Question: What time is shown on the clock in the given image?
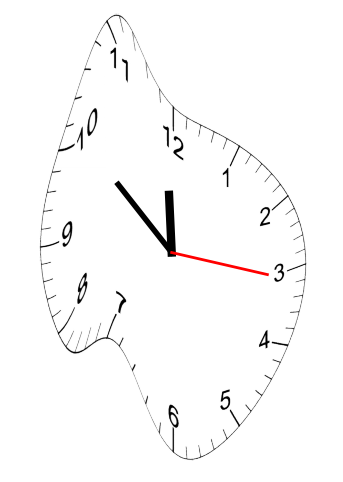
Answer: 11:51:16